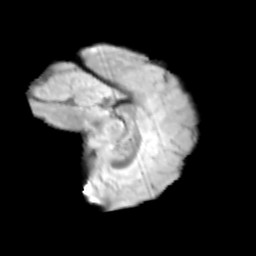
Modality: T2w
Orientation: sagittal
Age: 13
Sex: male
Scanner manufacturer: siemens
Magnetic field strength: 3 T
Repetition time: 3.8 s
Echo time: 0.07 s